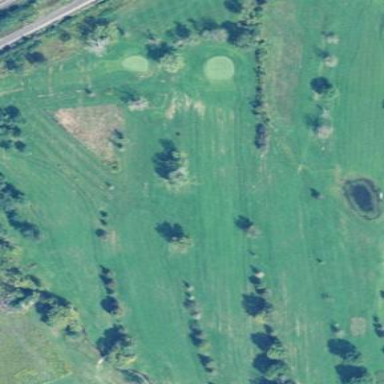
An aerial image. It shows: Golf course surrounded by greenery.